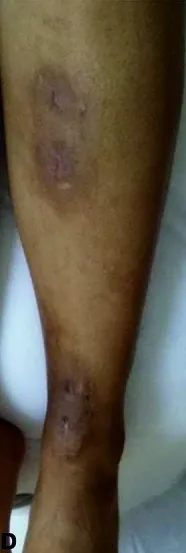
B: 2 weeks after TCM therapy, the skin lesion showed scab formation (locally amplified to show scab formation and erythema relief).
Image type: medical_photograph (skin_photograph)